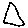
Label: triangle